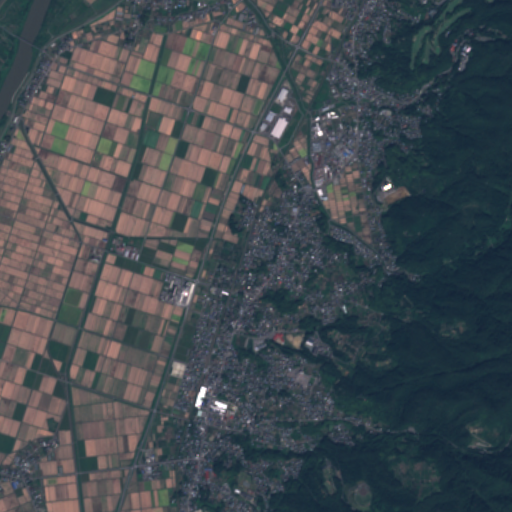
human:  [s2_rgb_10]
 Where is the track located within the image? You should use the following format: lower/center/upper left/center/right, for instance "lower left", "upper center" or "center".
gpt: The track is located in the lower center of the image.
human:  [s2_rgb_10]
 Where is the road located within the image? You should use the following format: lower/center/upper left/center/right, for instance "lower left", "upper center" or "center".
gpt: There is no road in the image.